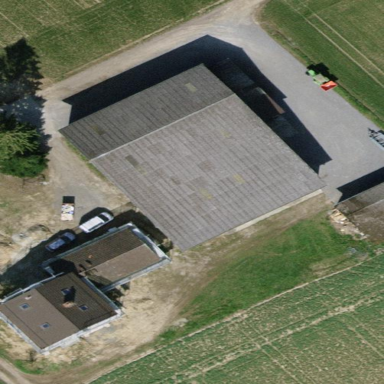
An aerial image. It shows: Farm with farmyard.